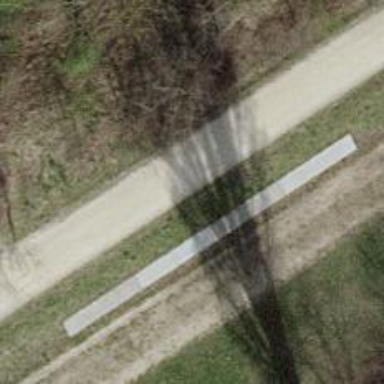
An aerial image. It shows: Concrete bench.